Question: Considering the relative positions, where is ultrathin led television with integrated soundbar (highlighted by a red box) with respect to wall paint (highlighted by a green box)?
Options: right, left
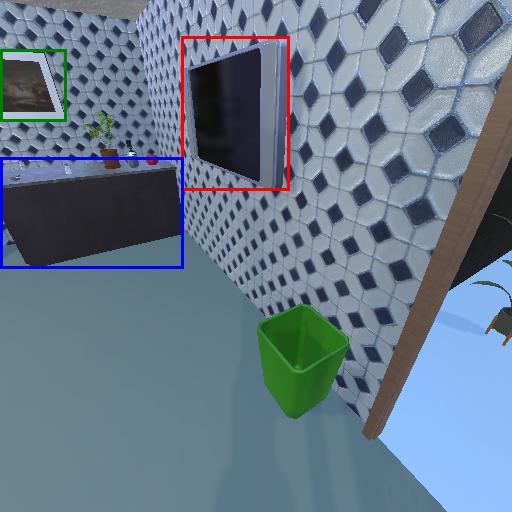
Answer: right